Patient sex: M
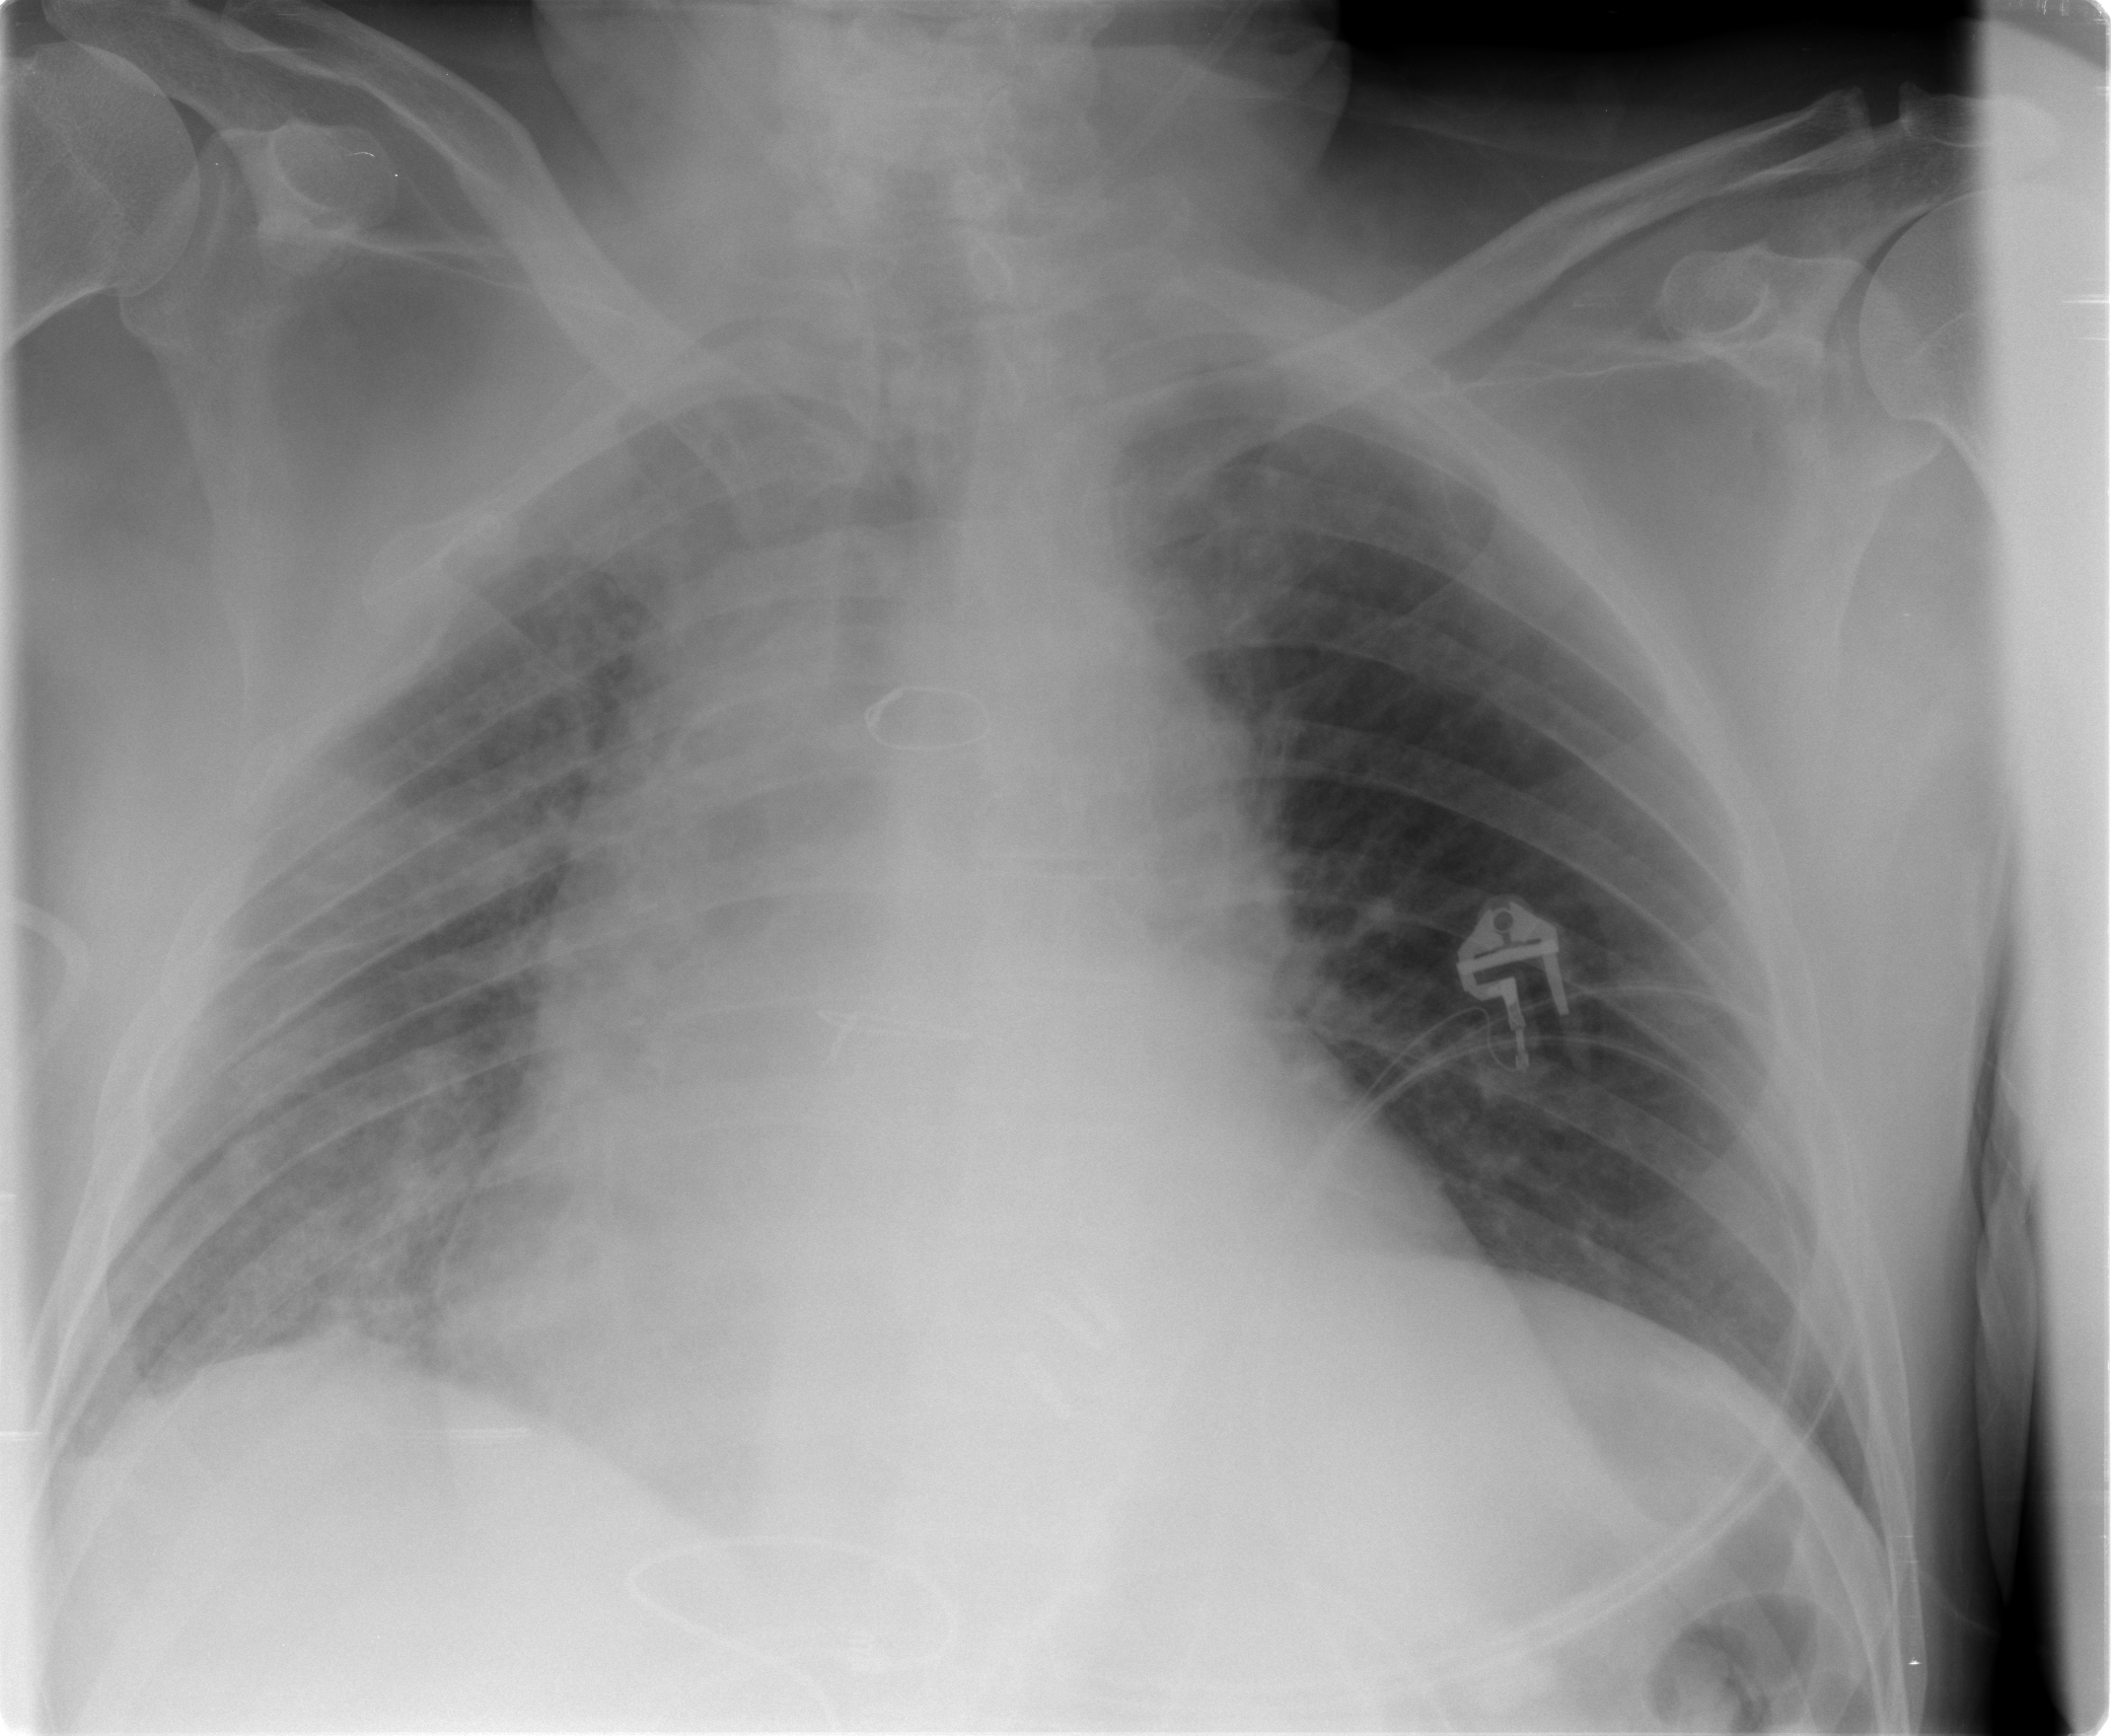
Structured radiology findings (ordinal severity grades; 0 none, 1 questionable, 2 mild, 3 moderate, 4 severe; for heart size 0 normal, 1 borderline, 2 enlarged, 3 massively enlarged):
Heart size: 2
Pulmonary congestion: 2
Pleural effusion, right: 1
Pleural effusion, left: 0
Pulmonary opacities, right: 2
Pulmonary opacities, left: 0
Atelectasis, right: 1
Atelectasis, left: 0